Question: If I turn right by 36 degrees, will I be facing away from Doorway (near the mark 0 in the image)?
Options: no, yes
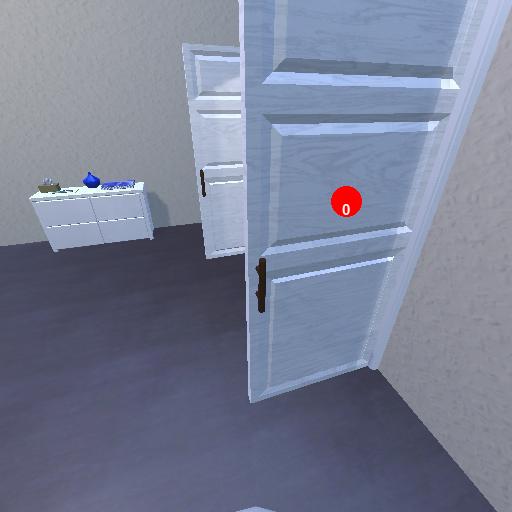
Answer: no